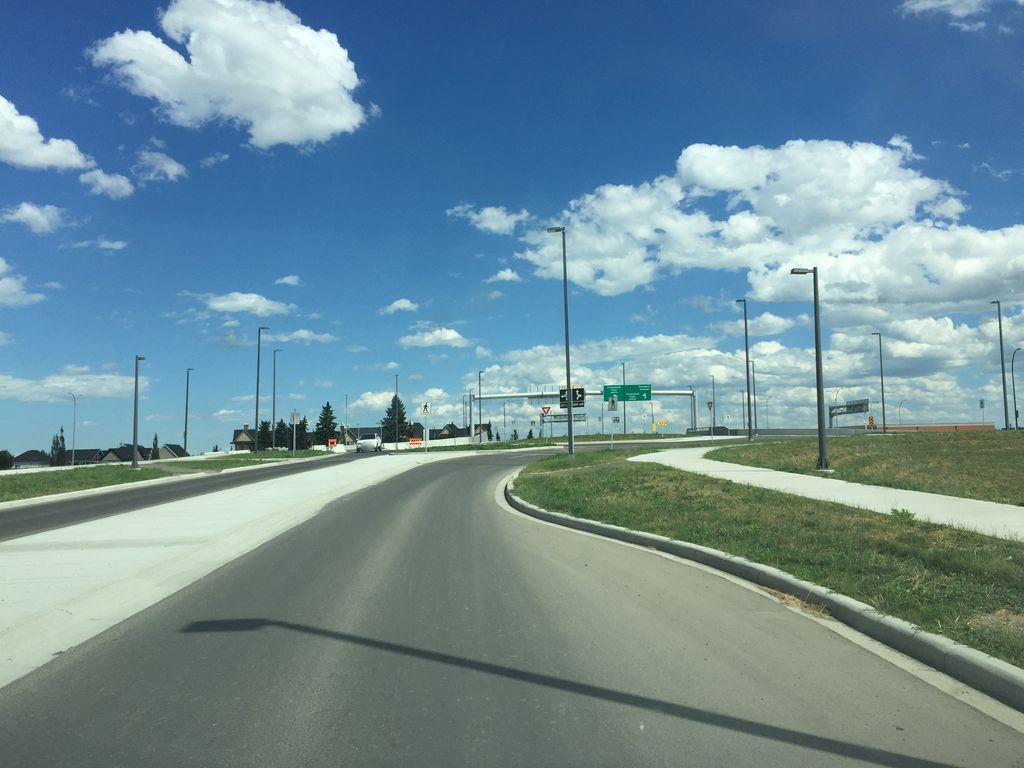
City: calgary